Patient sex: M
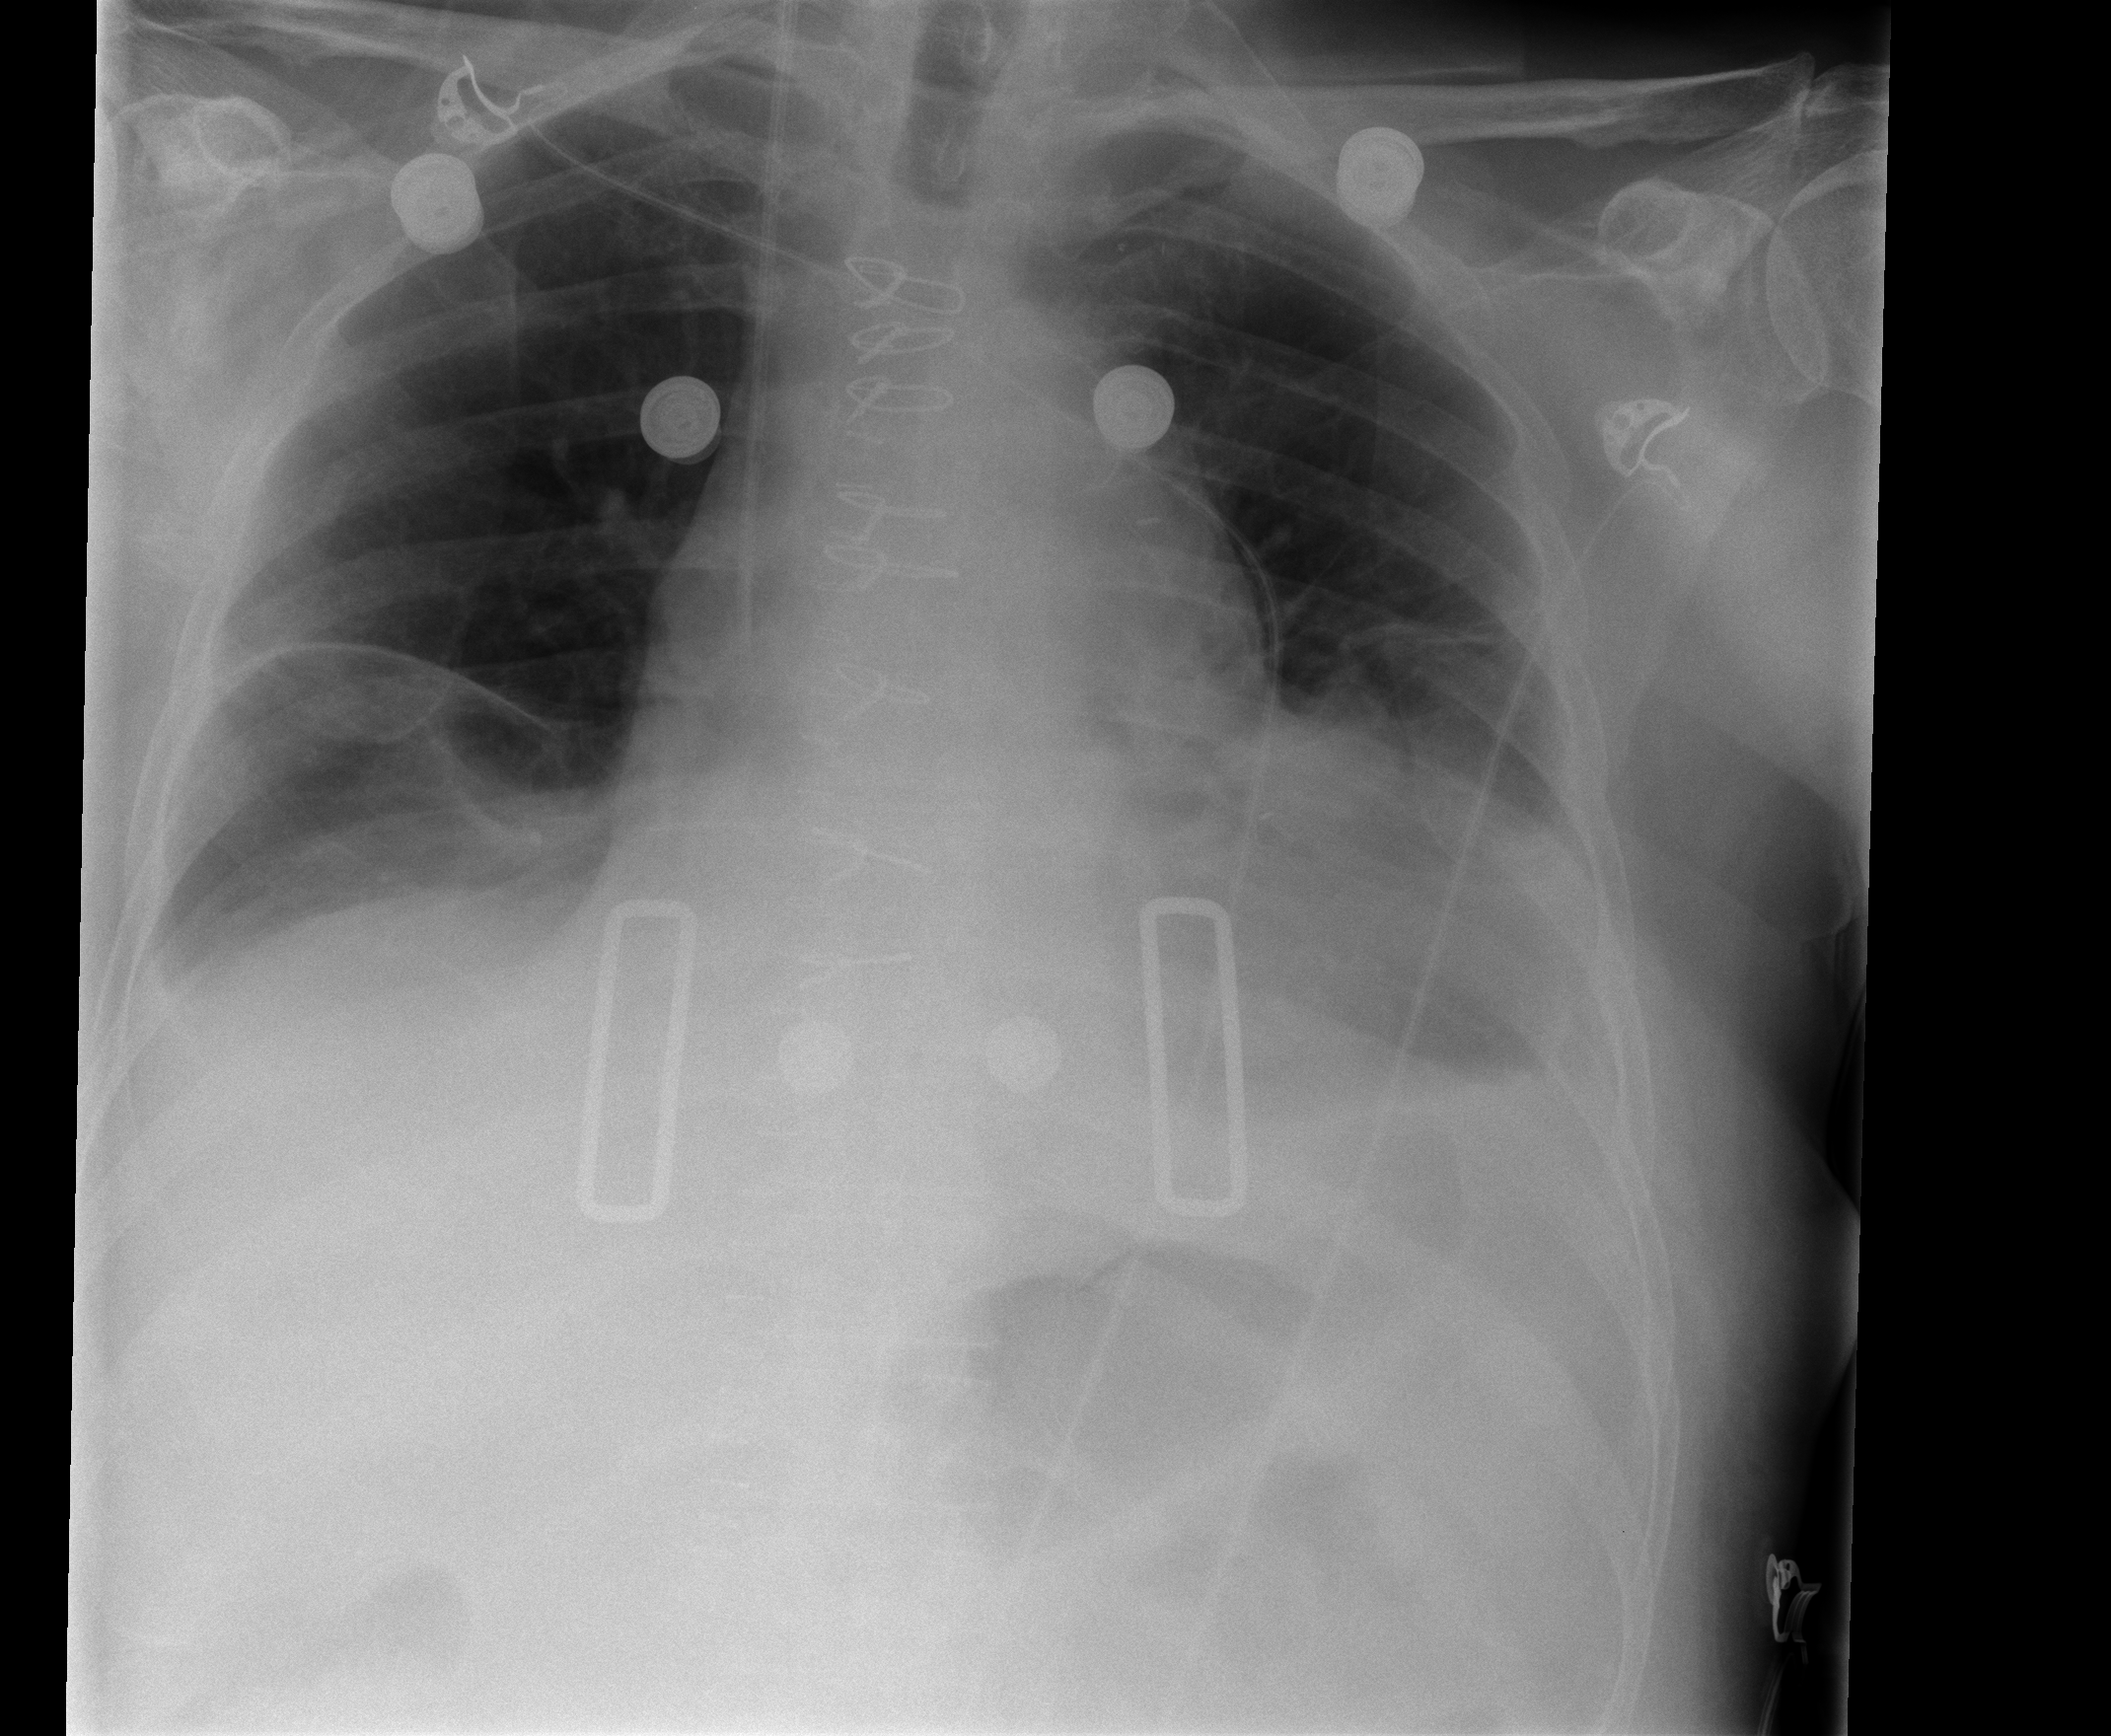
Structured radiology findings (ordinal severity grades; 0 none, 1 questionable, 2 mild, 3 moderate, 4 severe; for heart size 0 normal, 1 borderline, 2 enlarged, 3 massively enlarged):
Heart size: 1
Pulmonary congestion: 0
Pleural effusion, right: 2
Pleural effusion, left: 2
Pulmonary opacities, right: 0
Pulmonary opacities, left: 0
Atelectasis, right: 2
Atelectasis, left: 2